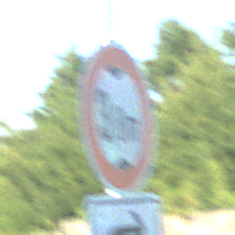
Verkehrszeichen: TatsaechlicheHoehe
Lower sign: RichtungsangabeDurchPfeile5
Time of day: MorningAfternoon
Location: Outdoor (Nature)
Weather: Clear
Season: NotSpecified
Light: Natural